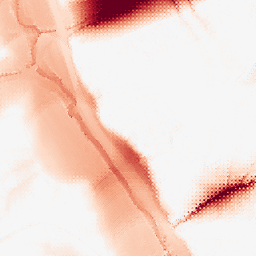
Category: morphological
Decomposition family: tophat
Decomposition parameters: size: 50
mode: black
Upsampling method: regularized
Upsampling parameters: scale: 2
lambda_reg: 0.1
Upsampling scale: 2